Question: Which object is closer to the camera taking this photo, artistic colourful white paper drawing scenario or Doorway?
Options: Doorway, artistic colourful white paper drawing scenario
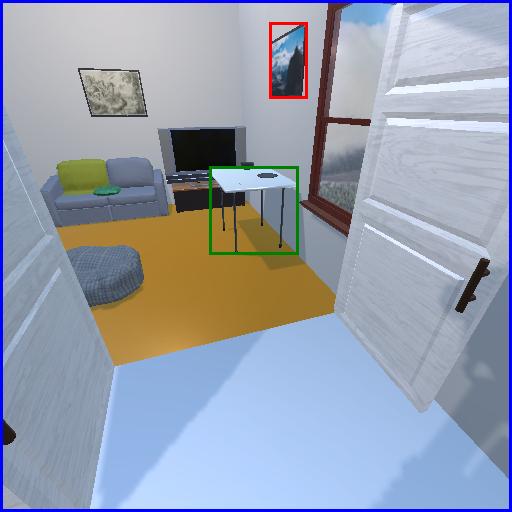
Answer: Doorway